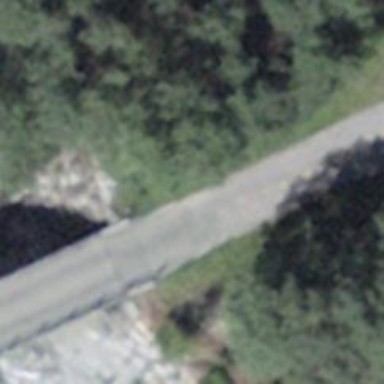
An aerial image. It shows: Unclassified road running over concrete bridge with plates.